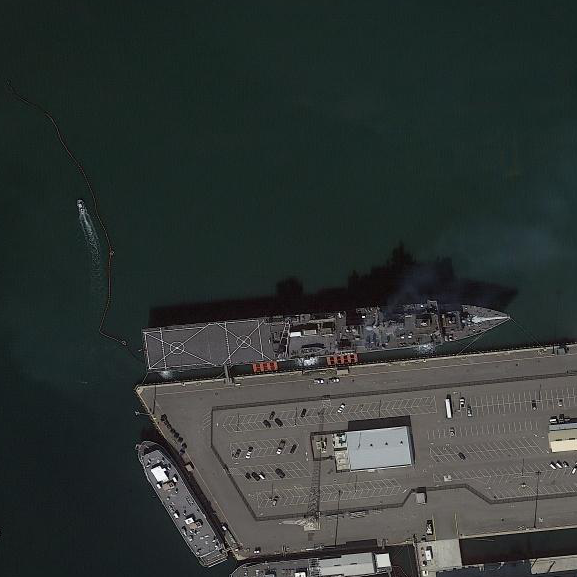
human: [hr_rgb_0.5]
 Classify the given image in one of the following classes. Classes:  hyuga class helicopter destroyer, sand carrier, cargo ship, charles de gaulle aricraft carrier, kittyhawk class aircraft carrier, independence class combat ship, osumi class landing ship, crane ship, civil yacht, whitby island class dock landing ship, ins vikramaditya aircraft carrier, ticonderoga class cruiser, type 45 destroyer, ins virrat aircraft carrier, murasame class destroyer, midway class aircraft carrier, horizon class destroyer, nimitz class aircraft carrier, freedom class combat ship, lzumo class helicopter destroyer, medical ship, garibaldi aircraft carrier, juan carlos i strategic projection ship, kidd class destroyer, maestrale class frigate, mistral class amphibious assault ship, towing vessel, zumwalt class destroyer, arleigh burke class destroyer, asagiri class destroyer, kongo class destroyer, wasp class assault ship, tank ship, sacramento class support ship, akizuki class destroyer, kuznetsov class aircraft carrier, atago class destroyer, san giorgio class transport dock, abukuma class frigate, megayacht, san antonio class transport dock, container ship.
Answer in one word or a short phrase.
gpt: Whitby Island class dock landing ship